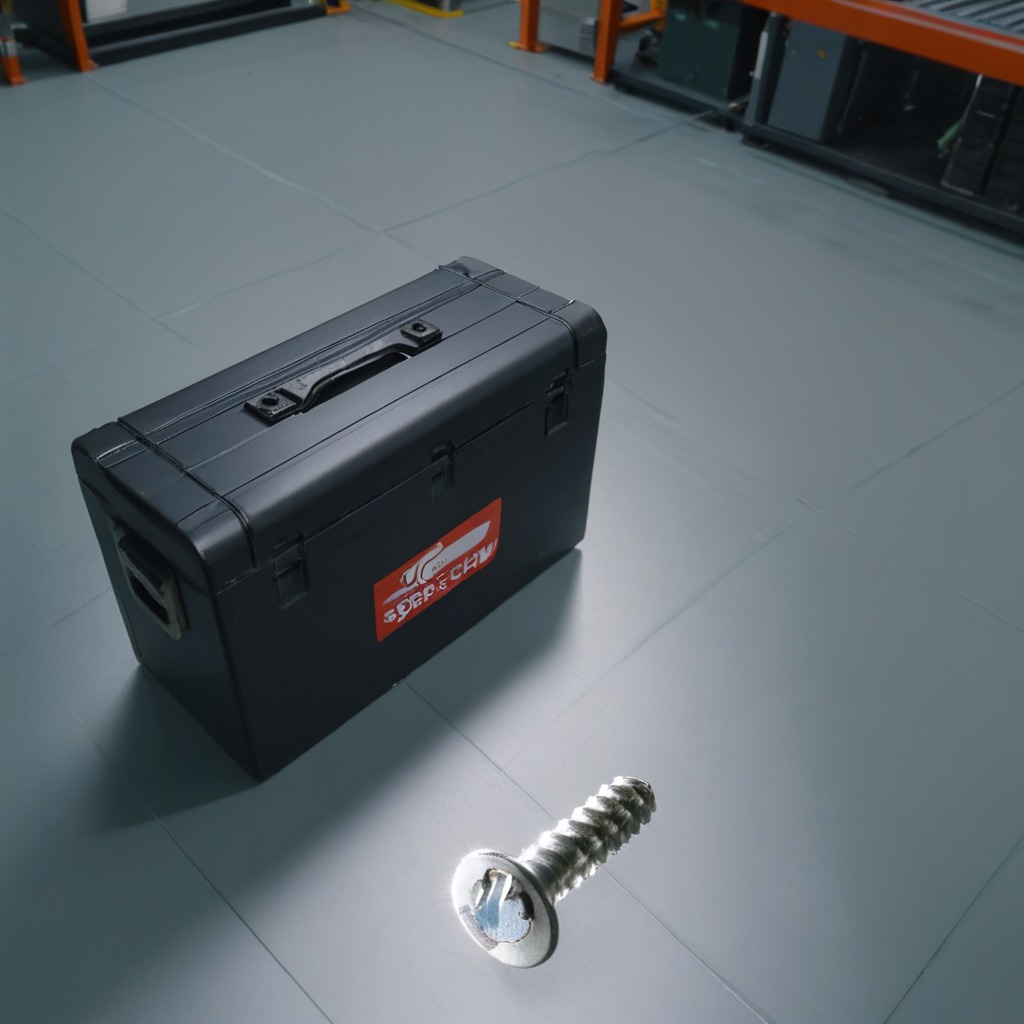
A metal screw is lying on the toolbox surface.